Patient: sex M, age 66
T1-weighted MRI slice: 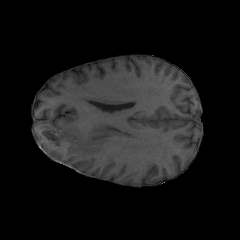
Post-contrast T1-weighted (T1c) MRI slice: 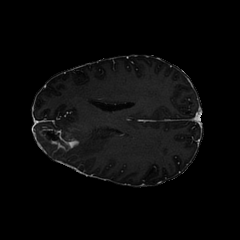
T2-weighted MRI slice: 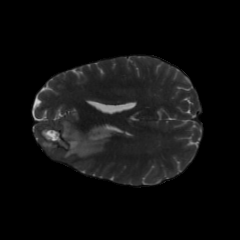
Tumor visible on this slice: yes
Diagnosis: Glioblastoma, IDH-wildtype
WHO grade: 4